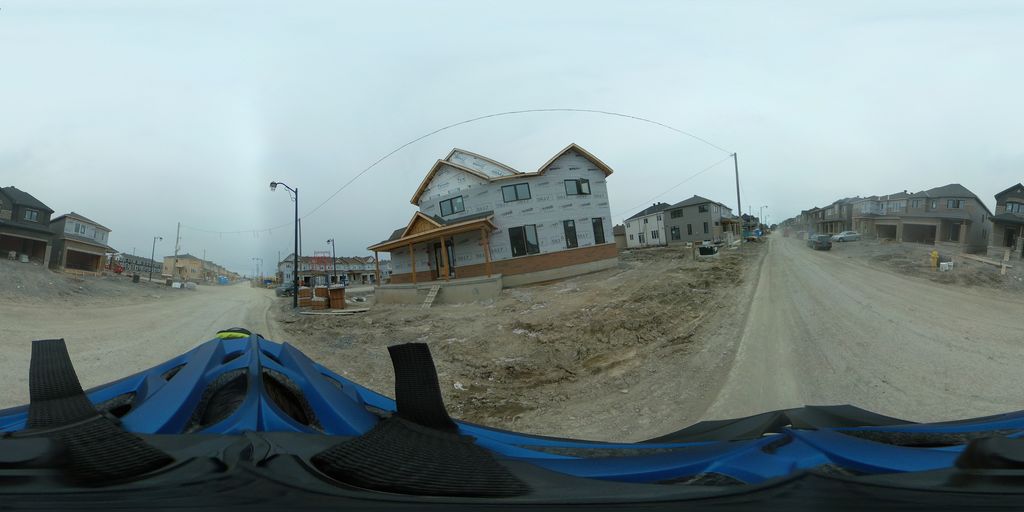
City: ottawa-gatineau